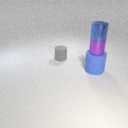
small gray rubber cylinder to the left of large blue rubber cylinder